Aerial crown-view tile of a tropical tree (Barro Colorado Island, Panama), acquired 20241112:
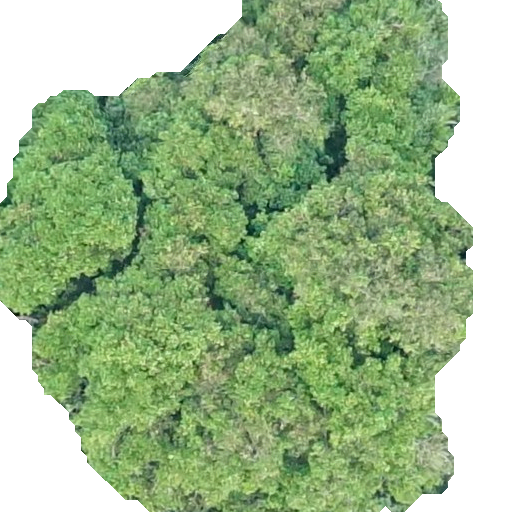
Species: Prioria copaifera
GBIF accepted scientific name: Prioria copaifera
Crown area: 330.212 m²